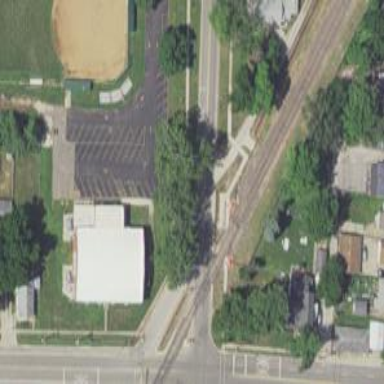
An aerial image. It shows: Asphalt footway with uncontrolled crossing marked with lines.